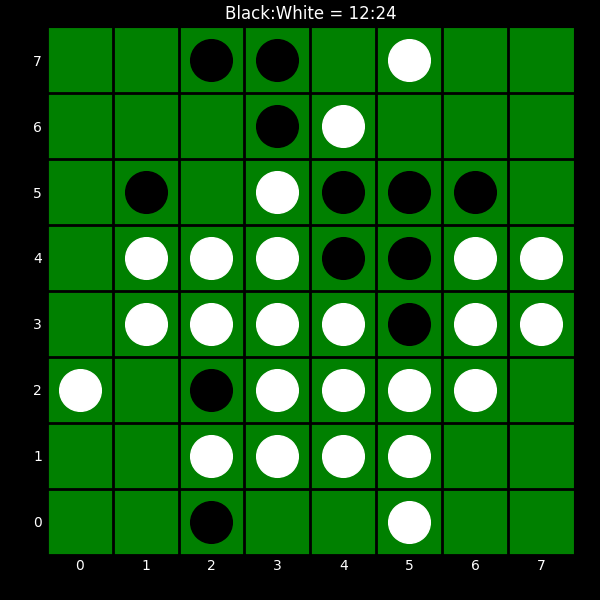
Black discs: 12
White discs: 24